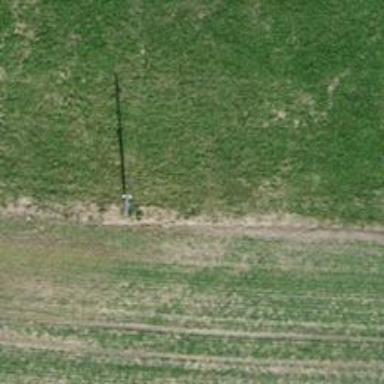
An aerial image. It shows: Minor power line.